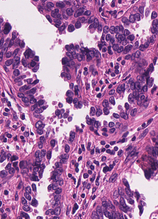
Tumor epithelial tissue: yes
Tumor-associated stroma tissue: yes
Normal tissue: no